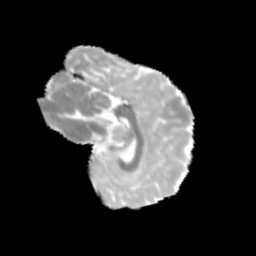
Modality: MD
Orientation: sagittal
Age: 11
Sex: male
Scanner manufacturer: siemens
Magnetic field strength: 3 T
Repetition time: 3.8 s
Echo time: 0.07 s